Question: I have this table that I generated from sql using an inner join, now I want to calculate the total cost of each order_id, for example the screen shot shows 4 orders for order id 127, I want to combine the total costs of each ordered item by 127 into one number, same for the other order ids.
my price is in another table which I haven't specified in this query.
I was thinking of doing something like quantity* price, but I am not sure how to link that to the order ids like i've mentioned above.
many thanks for your help:)
sql:
'''
select P.carrier_id, O.aircraft_id, O.order_id, O.quantity
from orderline O
inner join purchaseorder P on O.order_id = P.order_id;
'''
My results so far:

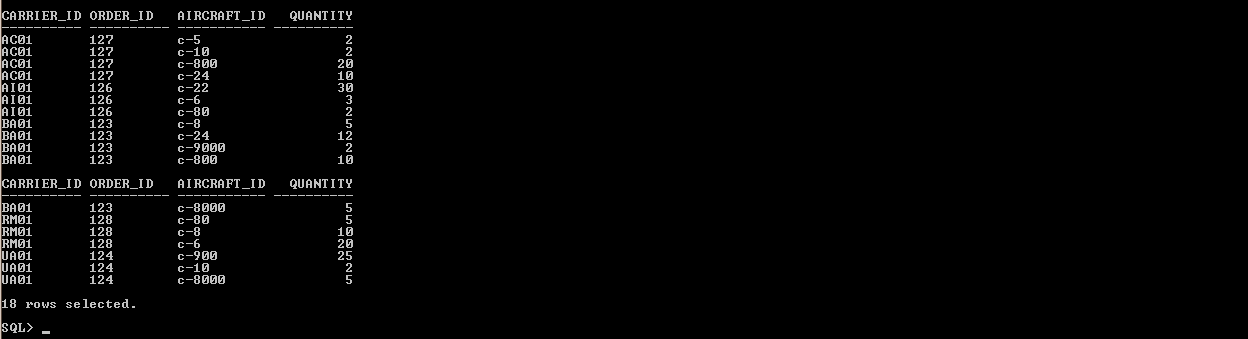
Answer: you want to use 'group by'. I need to know the rest of your query to give you a complete version, but - roughly:
'''
select P.carrier_id, O.aircraft_id, O.order_id, sum(O.quantity) -- columns
from orderline O
inner join purchaseorder P on O.order_id = P.order_id -- tables and join
group by P.carrier_id, O.aircraft_id, O.order_id;
'''
You might think you just need to group by order id, but the rule of thumb is actually "group by everything that you're not counting (or summing...)
Also, as pointed out by the other answer, if you have a record of prices, you can do 'sum(O.quantity*P.price)' or something close to that to obtain the total price of each order.